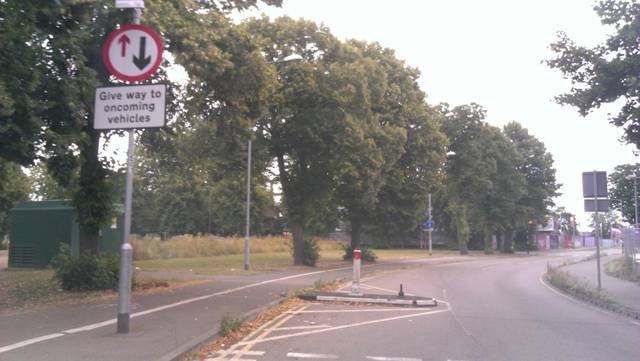
Region: United Kingdom
Coordinates: 51.884, 0.8982